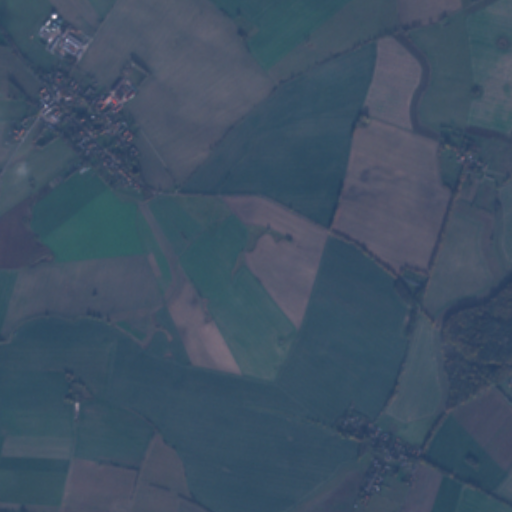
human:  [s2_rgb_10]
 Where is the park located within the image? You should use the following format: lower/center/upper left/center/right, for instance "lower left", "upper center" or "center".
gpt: The park is located in the upper left of the image.
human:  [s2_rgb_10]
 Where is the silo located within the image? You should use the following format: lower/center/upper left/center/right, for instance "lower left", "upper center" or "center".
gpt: The silo is located in the upper left of the image.
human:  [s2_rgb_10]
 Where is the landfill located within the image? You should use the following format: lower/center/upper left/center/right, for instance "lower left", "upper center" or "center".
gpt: There is no landfill in the image.